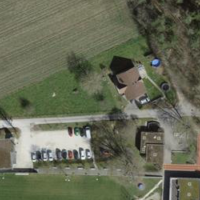
EUNIS habitat code: 55
Species observed at this site:
Lamium galeobdolon